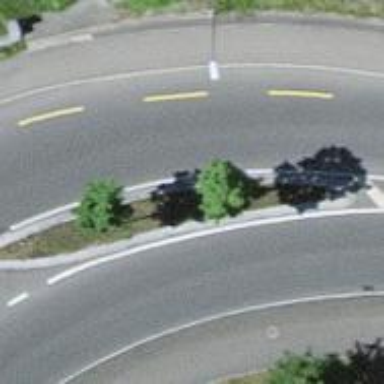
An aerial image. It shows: Secondary road.